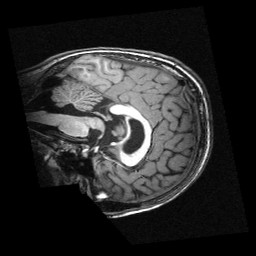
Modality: T1w
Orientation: sagittal
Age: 11
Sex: male
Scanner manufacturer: siemens
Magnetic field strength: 3 T
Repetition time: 2.3 s
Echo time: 0.00336 s